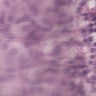
Metastatic tissue present: yes